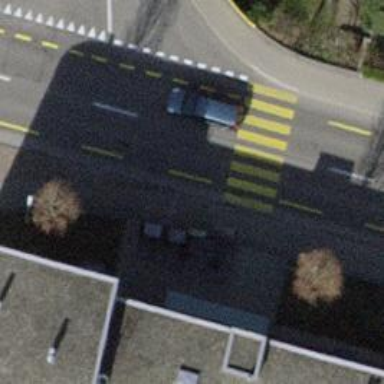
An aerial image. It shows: Street cabinet.